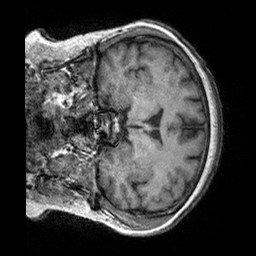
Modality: T1w
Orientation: coronal
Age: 60
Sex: female
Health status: healthy
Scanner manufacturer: siemens
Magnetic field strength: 3 T
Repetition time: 2.3 s
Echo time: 0.00303 s